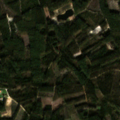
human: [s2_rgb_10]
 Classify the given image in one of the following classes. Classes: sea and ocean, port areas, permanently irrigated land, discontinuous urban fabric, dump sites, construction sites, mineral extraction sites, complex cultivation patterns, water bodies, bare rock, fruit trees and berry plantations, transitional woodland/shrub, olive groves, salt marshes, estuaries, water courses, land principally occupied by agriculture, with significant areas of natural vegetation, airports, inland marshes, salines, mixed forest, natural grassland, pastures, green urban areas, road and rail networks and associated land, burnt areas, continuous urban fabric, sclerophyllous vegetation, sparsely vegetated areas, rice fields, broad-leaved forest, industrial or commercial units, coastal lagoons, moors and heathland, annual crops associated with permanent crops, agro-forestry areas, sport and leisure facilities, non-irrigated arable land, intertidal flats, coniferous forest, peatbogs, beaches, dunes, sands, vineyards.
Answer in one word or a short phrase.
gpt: broad-leaved forest, coniferous forest, mixed forest, transitional woodland/shrub